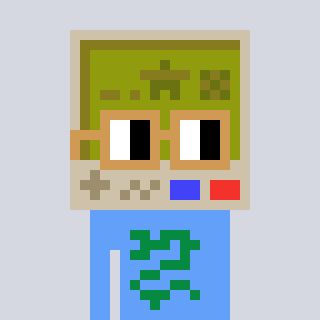
a pixel art character with square brown glasses, a gameboy-shaped head and a blue-colored body on a cool background